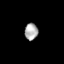
Tissue: skin
Cell type: Fibroblasts
Senescence score: 0.7359
Nuclear area (px): 216
Mean DAPI intensity: 172.852